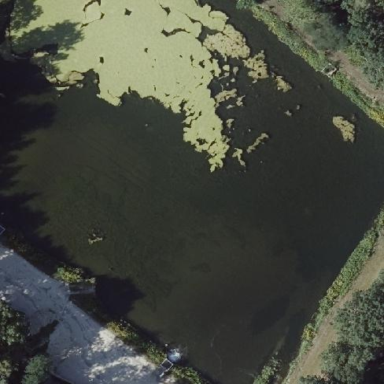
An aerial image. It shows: Peaceful pond surrounded by nature.